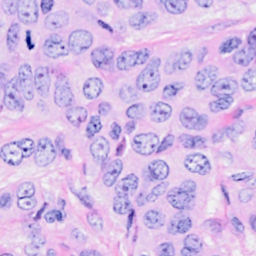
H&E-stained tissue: Breast